Interaction volume radius: 10 \u00c5
Interaction volume height: 30 \u00c5
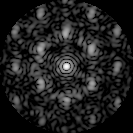
Disorder parameter: 0.6006